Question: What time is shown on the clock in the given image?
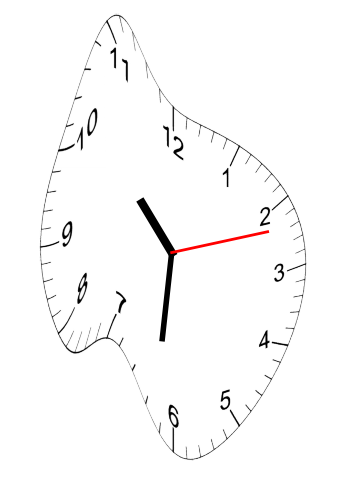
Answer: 10:31:12